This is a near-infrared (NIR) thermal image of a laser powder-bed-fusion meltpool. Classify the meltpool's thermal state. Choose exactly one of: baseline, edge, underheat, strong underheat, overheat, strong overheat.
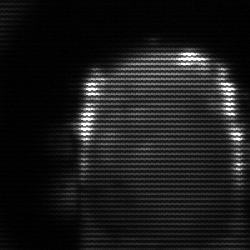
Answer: baseline